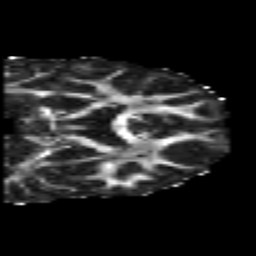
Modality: FA
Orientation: coronal
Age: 19
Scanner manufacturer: philips
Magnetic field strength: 3 T
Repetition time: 8.6 s
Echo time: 0.127 s